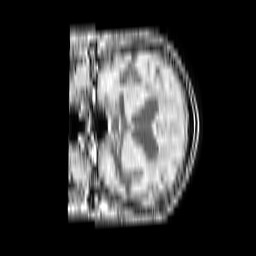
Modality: T1w
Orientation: coronal
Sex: male
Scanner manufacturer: philips
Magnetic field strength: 1.5 T
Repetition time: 0.1961 s
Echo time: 0.001887 s